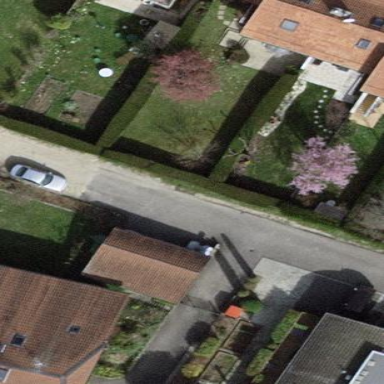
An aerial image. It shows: Garden enclosed by fence.